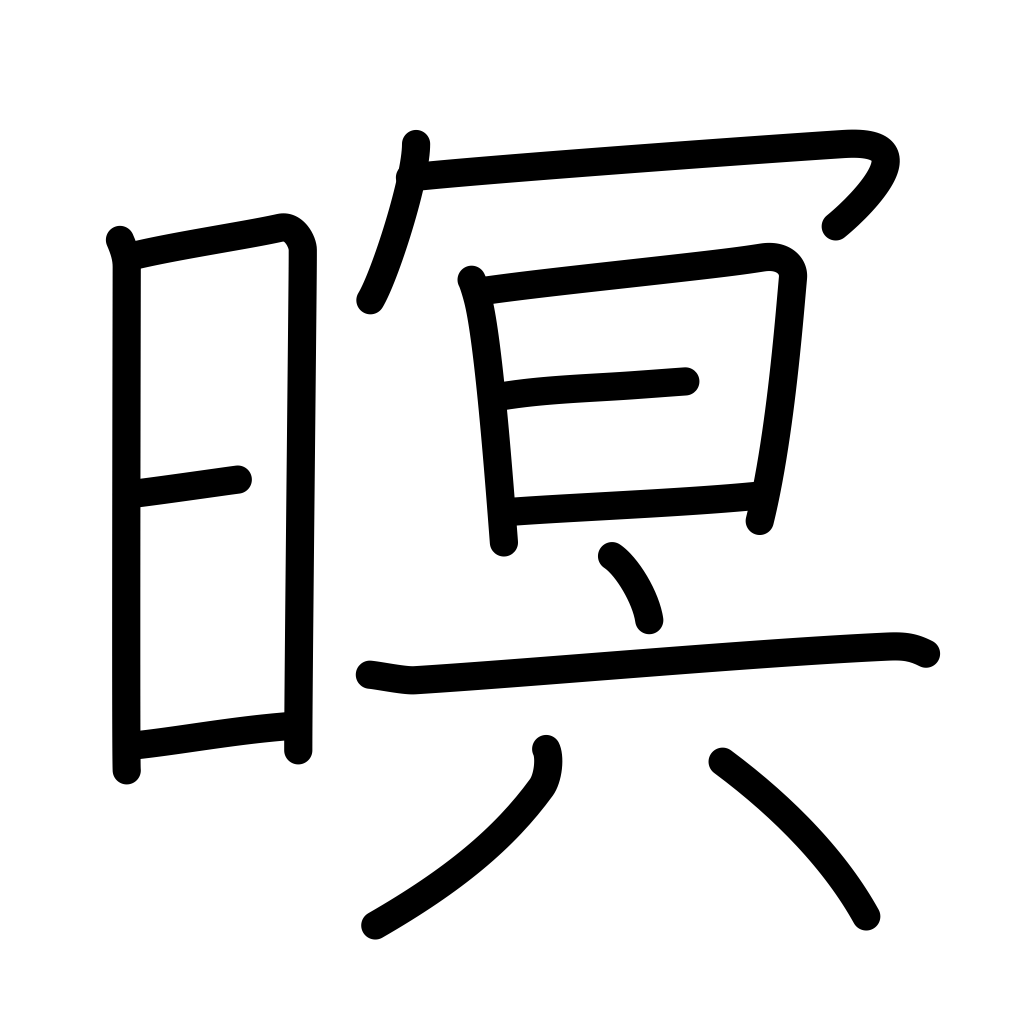
Meaning: dark